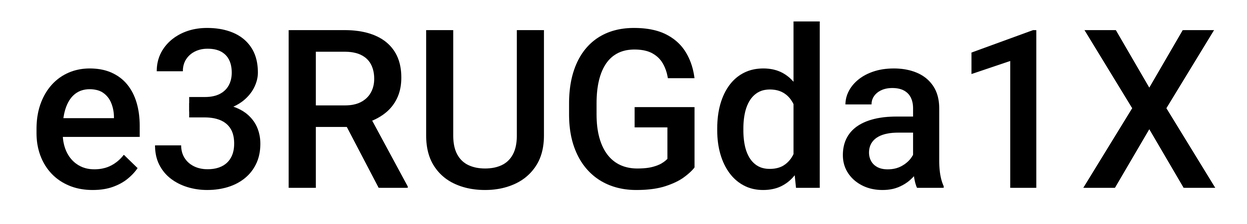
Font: Roboto_Medium